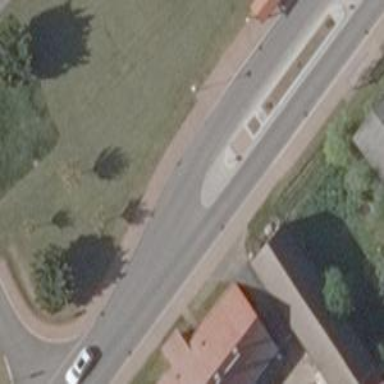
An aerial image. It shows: Primary highway with asphalt surface. It is dual carriageway.